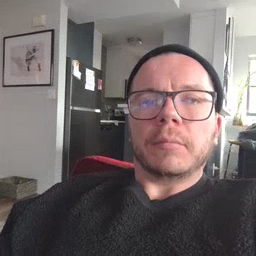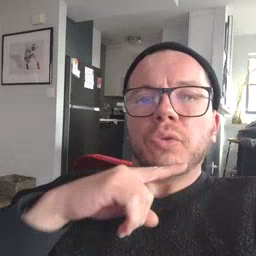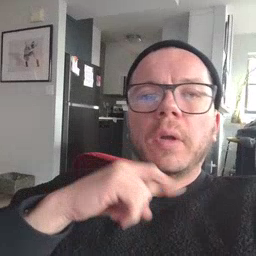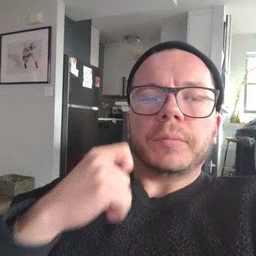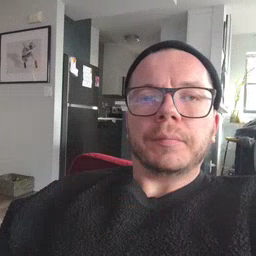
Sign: dryer